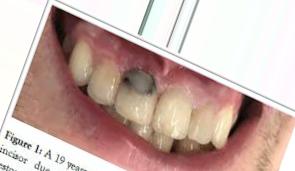
Condition: Tooth Discoloration